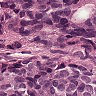
Metastatic tissue present: yes